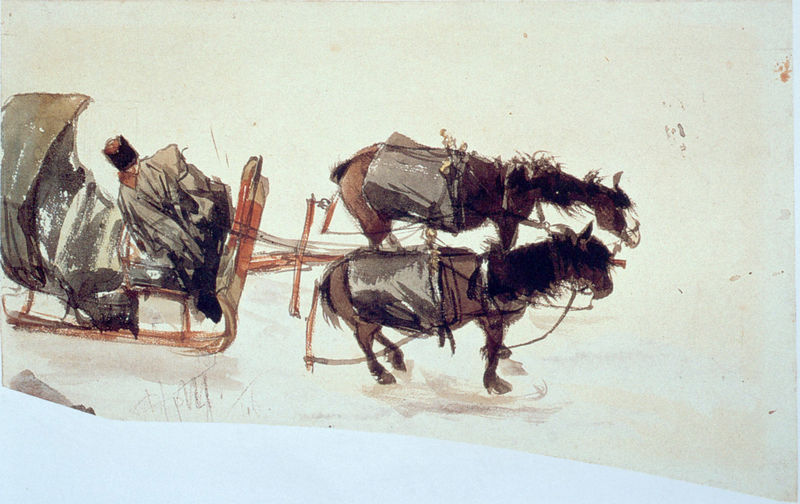
Titel: Schlittengespann
Künstler: Adolph Menzel
Standort: Berlin
Institution: Kupferstichkabinett
Schlagwörter: feder, mann, umhang, weiß, aquarell, fluss, ocker, sand, see, braun, grau, holz, hut, orange, rücken, schwarz, skizze, zeichnung, eis, rot, schnee, tiere, beige, kappe, mütze, falten, gesicht, kragen, leinen, stehen, kalt, gewand, gold, mantel, decke, ohren, esel, pferd, pferde, beine, blesse, hufe, mähne, pferdedecke, sattel, schwanz, schweif, zaumzeug, zügel, papier, bogen, perspektive, zwei, studie, gepäck, russland, warm, leer, linien, winter, kutsche, ziehen, vogelperspektive, wagen, blue, hat, white, black, gray, grey, painting, robe, three, detail, um 1900, blanket, brown, menzel, wooden, warten, hoch, striche, aufsicht, oben, messing, kälte, draufsicht, schneelandschaft, geschirr, kutscher, peitsche, deichsel, grauabstufungen, pinsel, trense, buchseite, fragment, wood, horses, man, nüstern, rotbraun, uniform, achse, schlitten, snow, fellmütze, pelzmütze, rappen, russe, drawing, pferdegespann, rösser, gespann, coat, fellkragen, fur, animals, sketch, french, glocken, ice, zugtier, satteldecke, russisch, federzeichnung, fuhrwerk, decken, watercolor, zweispänner, passagiere, signature, mähnen, kufen, kutschbock, verdeck, von oben, russlang, carriage, horse, wagon, reins, travel, wash, resting, cold, gerissen, hellrot, san, obersicht, pferdedecken, peferde, taxi, waiting, russia, sibirien, sled, sleigh, zugpferde, klepper, hinterbein, car, beschwerlich, holzkufen, kutscherbock, rappem, widerwrist, zweispääner, tired, spot, stop, frost, aquarelle, espann, ntel, pulling, driver, 2, luggage, hourses, hinerbein, schlitte, bird's eye, hourse, sley, wasserfarbe, unifrome, a man go in sled, brown horses